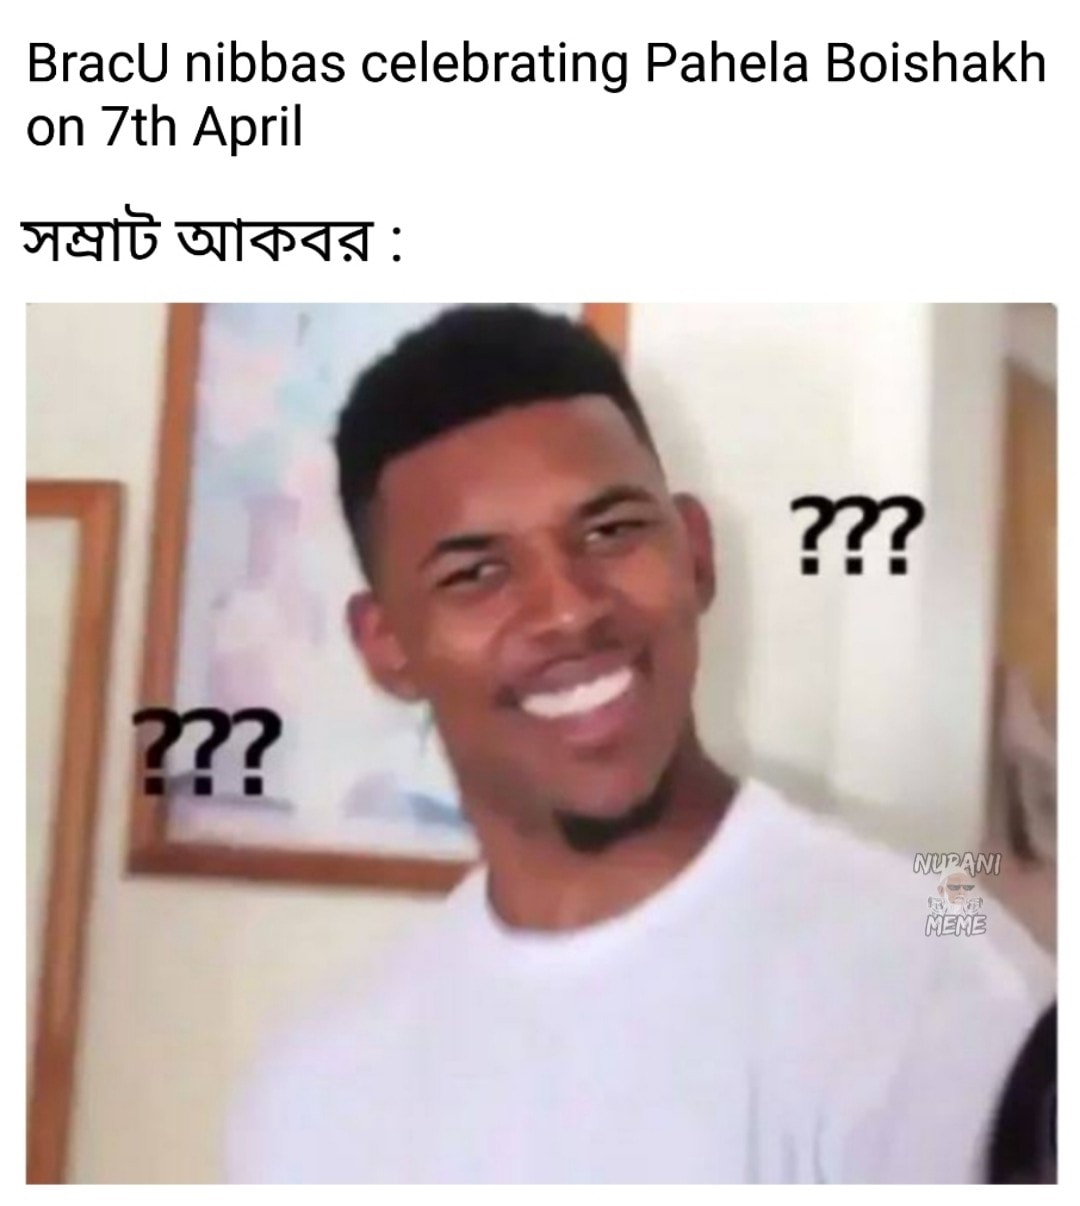
Caption: BracU nibbas celebrating Pahela Boishakh on 7th April     সম্রাট আকবরঃ   ????     ????
Label: non-hate